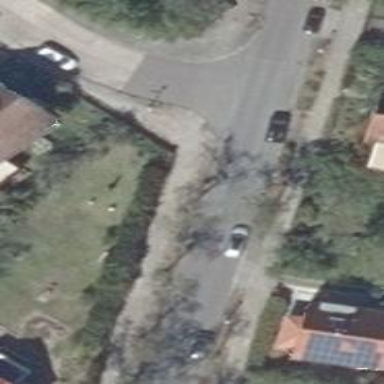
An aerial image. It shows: Residential road paved with concrete.